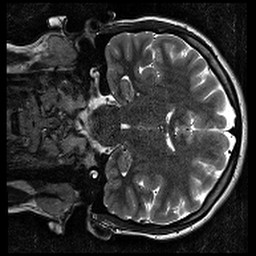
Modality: T2w
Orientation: coronal
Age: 24
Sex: female